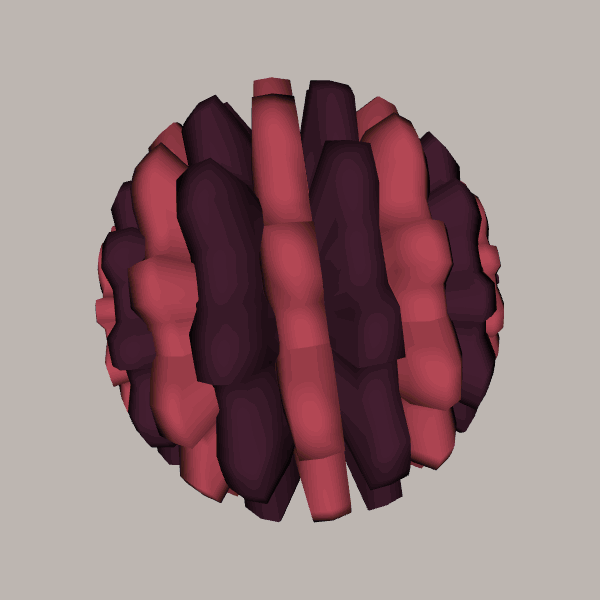
Background: light